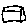
Label: square